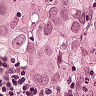
Metastatic tissue present: yes